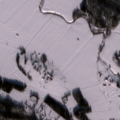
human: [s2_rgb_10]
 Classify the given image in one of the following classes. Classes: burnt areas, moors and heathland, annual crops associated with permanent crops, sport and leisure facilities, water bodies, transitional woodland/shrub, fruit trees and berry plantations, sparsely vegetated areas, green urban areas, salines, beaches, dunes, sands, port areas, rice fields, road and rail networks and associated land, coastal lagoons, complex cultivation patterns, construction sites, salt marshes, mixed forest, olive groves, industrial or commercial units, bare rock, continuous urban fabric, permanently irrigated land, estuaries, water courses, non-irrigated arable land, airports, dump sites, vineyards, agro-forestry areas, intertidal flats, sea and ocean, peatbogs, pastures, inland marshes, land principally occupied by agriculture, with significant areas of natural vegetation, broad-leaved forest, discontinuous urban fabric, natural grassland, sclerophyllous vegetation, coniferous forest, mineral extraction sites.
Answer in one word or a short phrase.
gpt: non-irrigated arable land, land principally occupied by agriculture, with significant areas of natural vegetation, coniferous forest, mixed forest